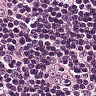
Metastatic tissue present: no